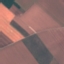
Label: AnnualCrop